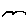
Label: bird